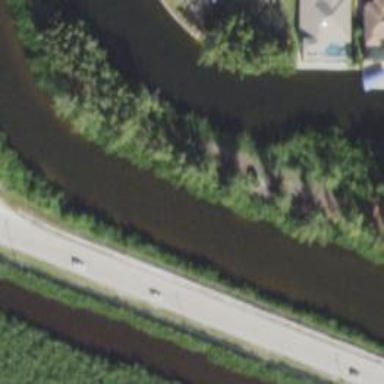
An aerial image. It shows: Canal.